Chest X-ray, PA view. Patient: 55 years old, sex M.
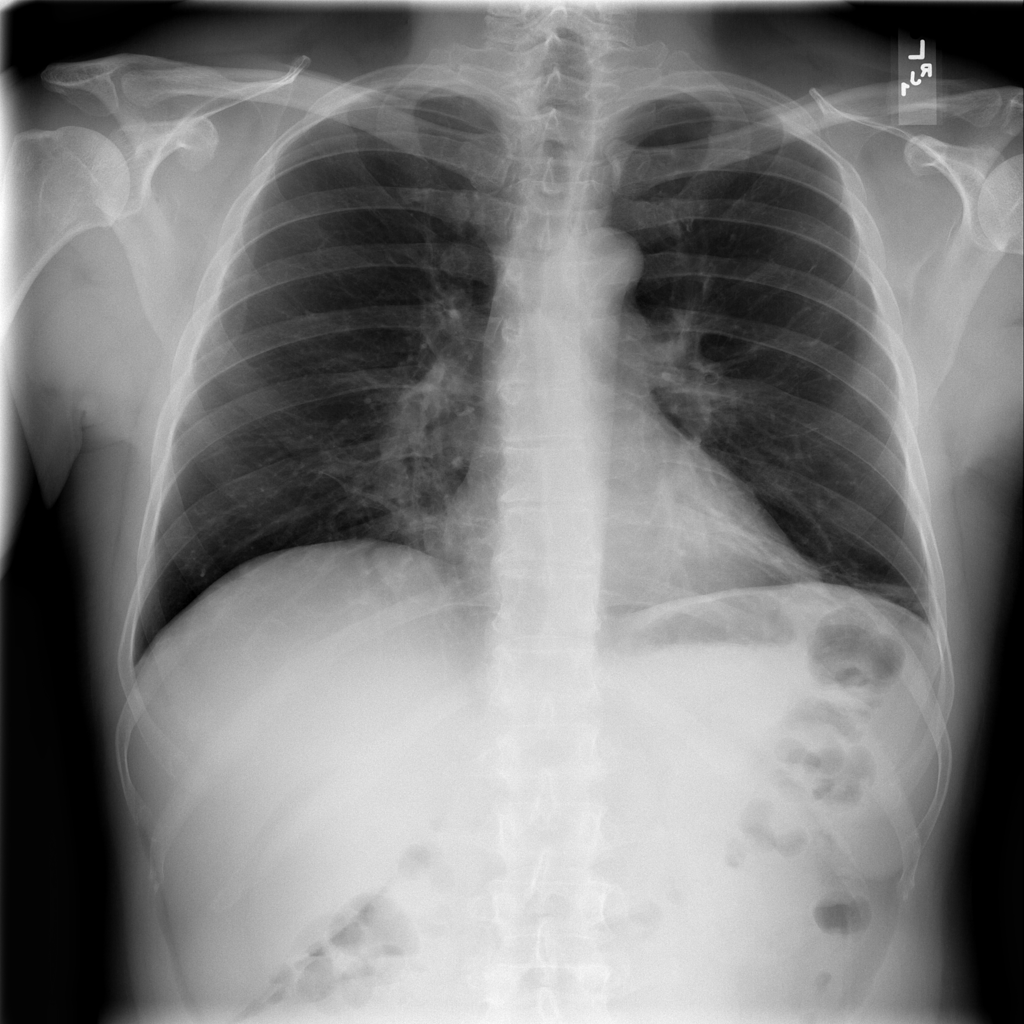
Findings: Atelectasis